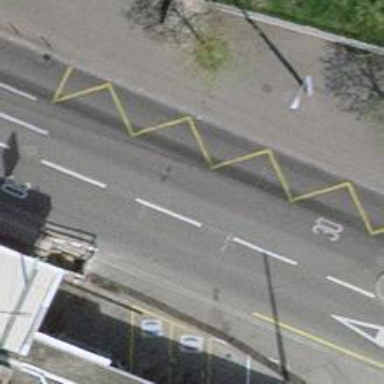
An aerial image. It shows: Trolleybus stop position for public transport.